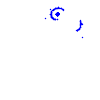
Particle: proton